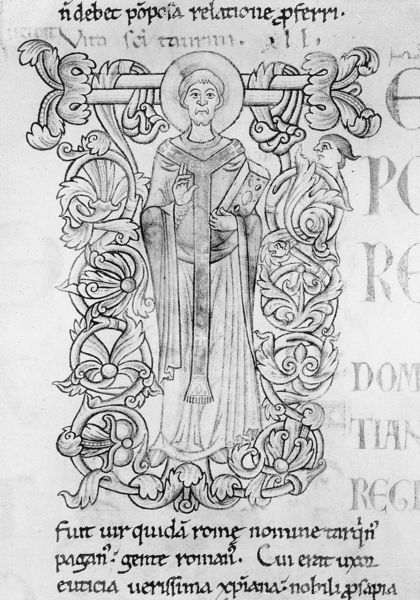
Titel: Lektionar aus Citeaux, Bd. 4
Institution: Dijon, Bibliothèque Municipale
Schlagwörter: blätter, feder, gott, mann, umhang, weiß, hut, schwarz, zeichnung, schal, ornament, alt, band, bibel, falten, mensch, rahmen, hände, kirche, figur, geistlicher, gewand, kutte, mantel, stehend, england, frontal, engel, ranken, schrift, beobachter, papst, inschrift, ornamente, verzierung, stola, buch, religion, druck, schwarz weiß, radierung, seite, illustration, text, buchstaben, bleistift, gebet, tinte, ranke, buchseite, pergament, heiligenschein, pfarrer, nimbus, christus, mittelalter, priester, segen, segnen, segnung, mönch, heiliger, pflanzlich, heilige schrift, wei´, romanisch, latein, segensgestus, apostel, buchmalerei, altertum, kleriker, buchmalerie, innschrift, pallium, ausschmückung, oramente, adlocutio, fnger, legenda, aurea, inititale, karolingische buchkunst, frühmitt